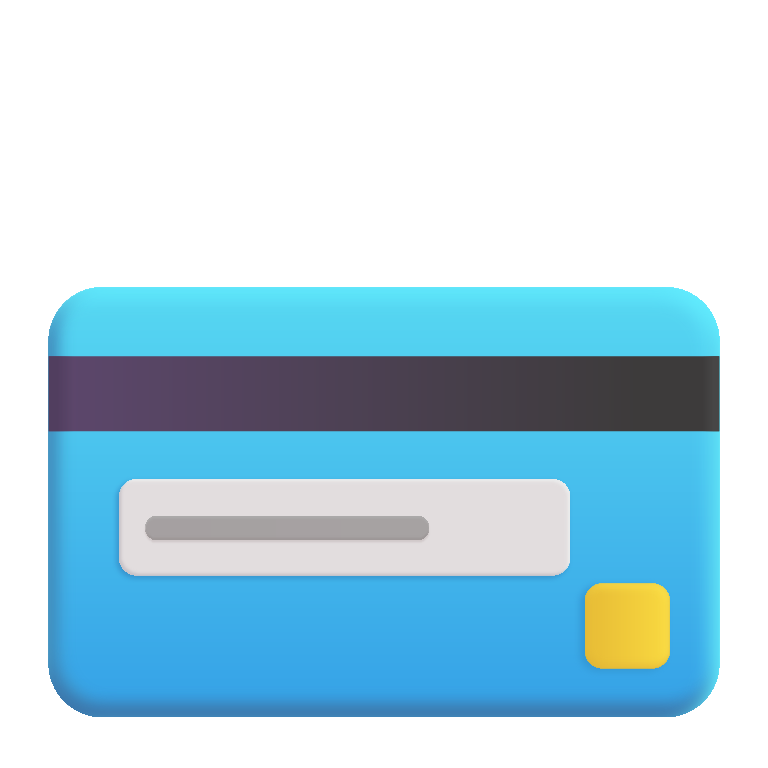
credit card color